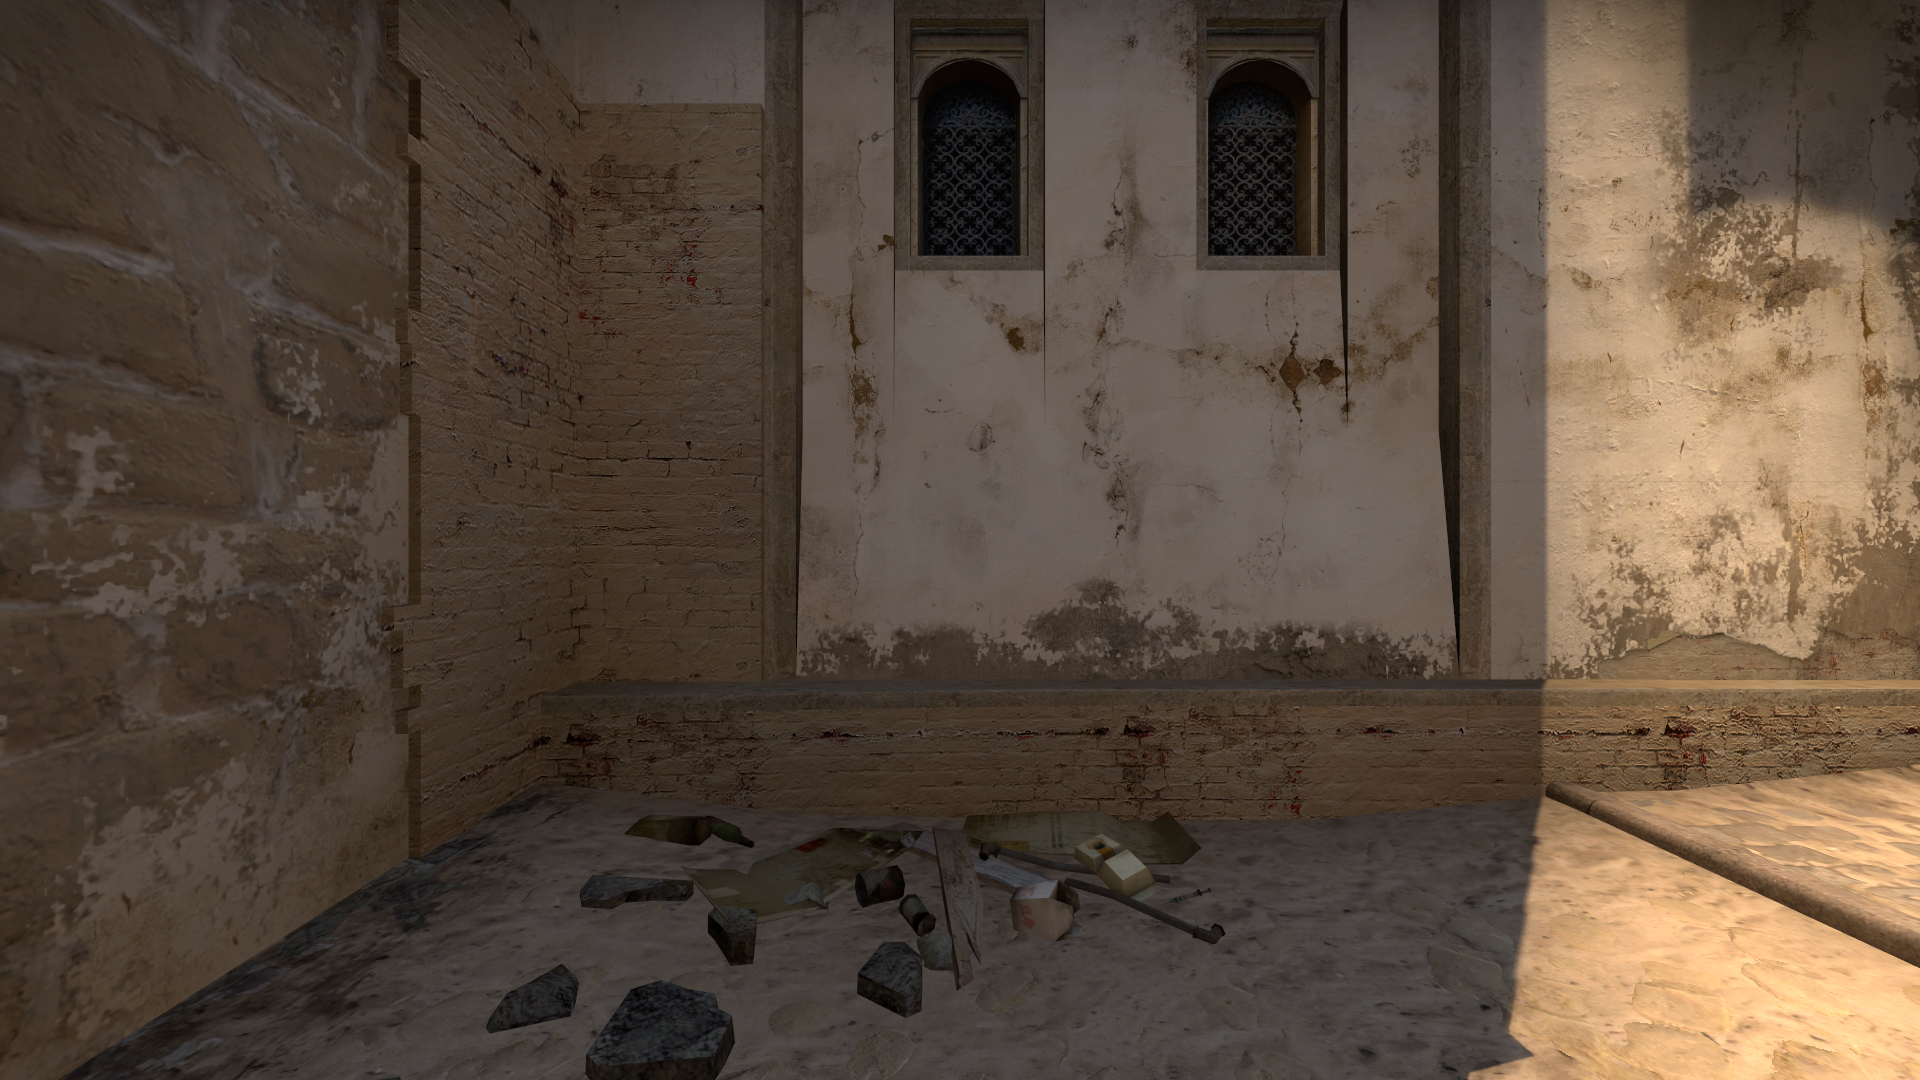
Map: de_mirage